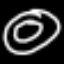
Label: donut